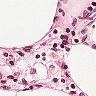
Metastatic tissue present: no